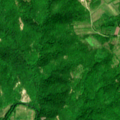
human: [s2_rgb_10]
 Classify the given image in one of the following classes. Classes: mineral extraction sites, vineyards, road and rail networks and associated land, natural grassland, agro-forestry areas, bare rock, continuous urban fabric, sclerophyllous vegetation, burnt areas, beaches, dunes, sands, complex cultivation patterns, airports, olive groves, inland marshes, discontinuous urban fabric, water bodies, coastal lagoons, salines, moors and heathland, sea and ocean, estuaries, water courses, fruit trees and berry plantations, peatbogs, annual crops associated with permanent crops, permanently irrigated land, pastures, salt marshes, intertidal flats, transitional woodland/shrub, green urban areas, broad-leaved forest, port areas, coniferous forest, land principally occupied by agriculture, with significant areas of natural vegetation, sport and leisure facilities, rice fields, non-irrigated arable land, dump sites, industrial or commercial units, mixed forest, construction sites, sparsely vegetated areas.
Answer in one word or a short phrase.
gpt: complex cultivation patterns, land principally occupied by agriculture, with significant areas of natural vegetation, broad-leaved forest